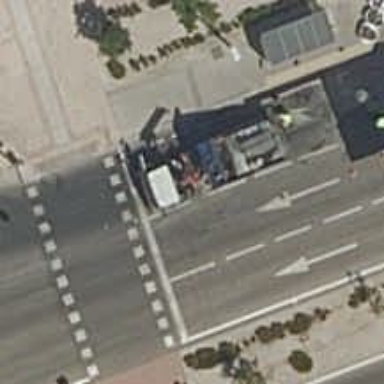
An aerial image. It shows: Road with traffic signals.